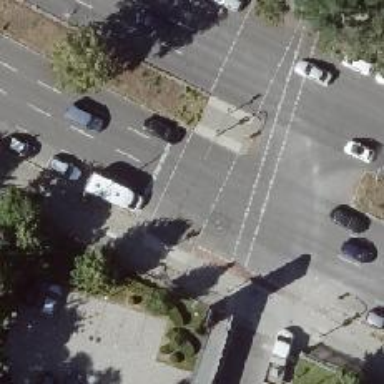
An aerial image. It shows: Traffic signals at road crossing.